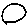
Label: circle